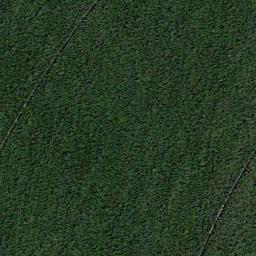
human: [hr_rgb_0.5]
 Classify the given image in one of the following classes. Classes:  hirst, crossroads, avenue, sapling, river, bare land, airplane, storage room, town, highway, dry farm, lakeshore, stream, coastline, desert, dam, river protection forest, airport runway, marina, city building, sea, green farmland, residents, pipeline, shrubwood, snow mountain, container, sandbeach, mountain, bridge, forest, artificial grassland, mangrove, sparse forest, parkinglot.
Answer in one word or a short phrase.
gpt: artificial grassland